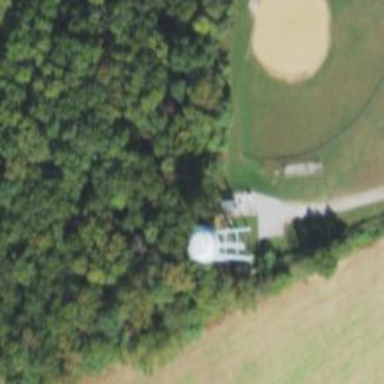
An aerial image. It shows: Water tower that is man-made.